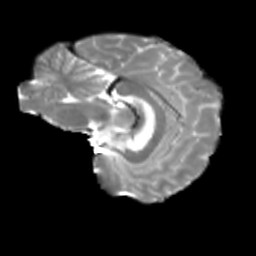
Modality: T2w
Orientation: sagittal
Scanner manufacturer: siemens
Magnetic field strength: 3 T
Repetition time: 4 s
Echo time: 0.0594 s